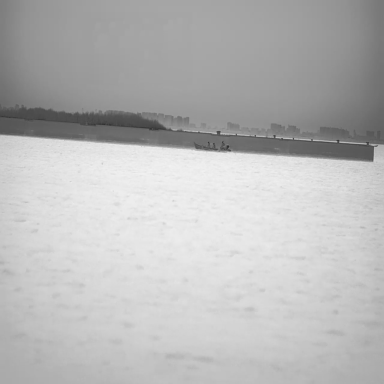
There is a bulk_carrier in the infrared image.